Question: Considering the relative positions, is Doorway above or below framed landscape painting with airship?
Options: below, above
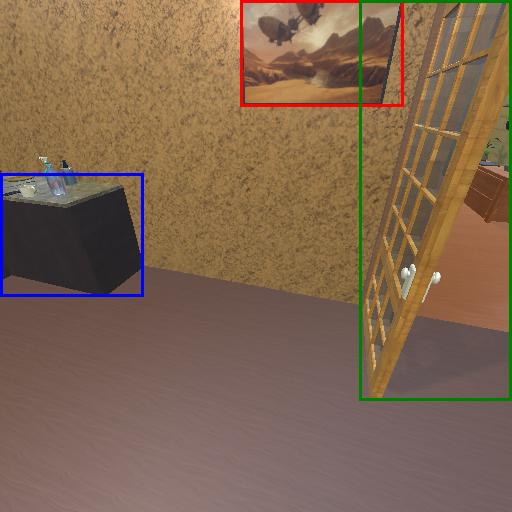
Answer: below